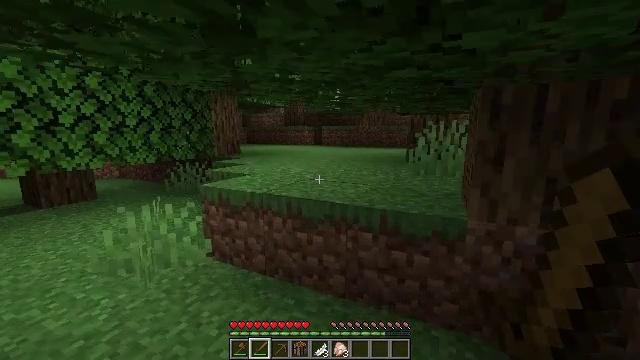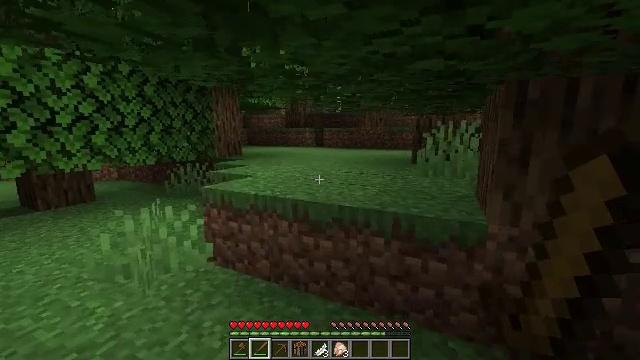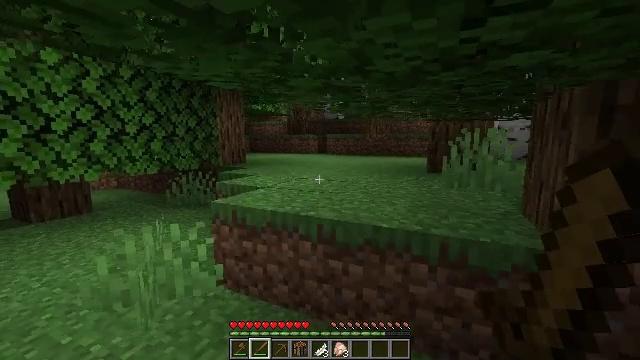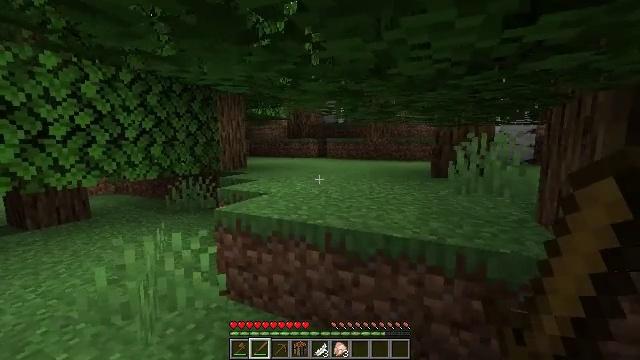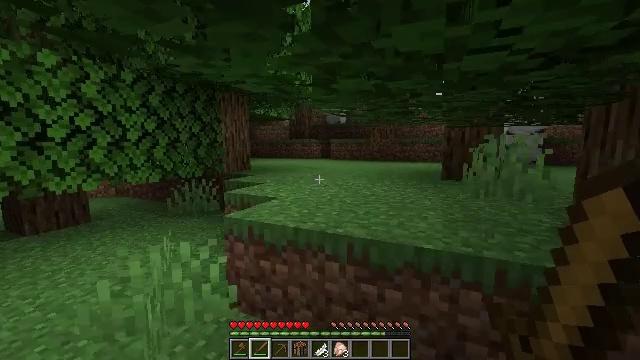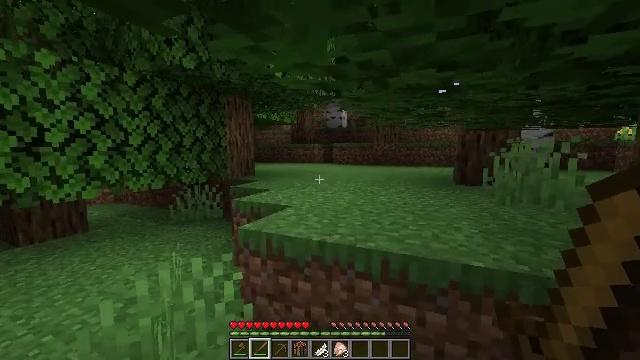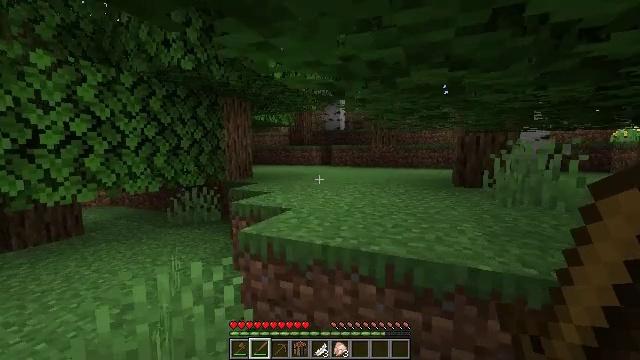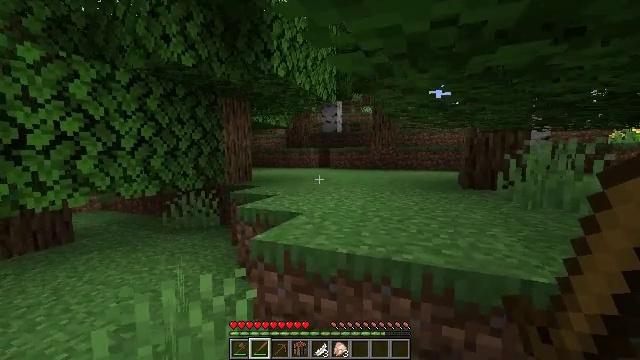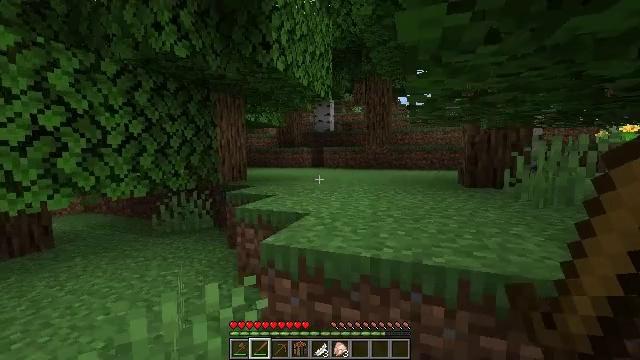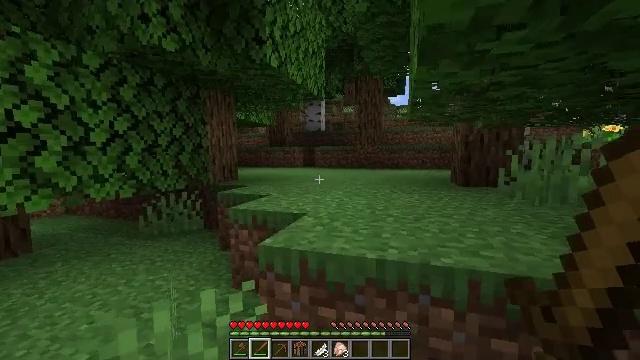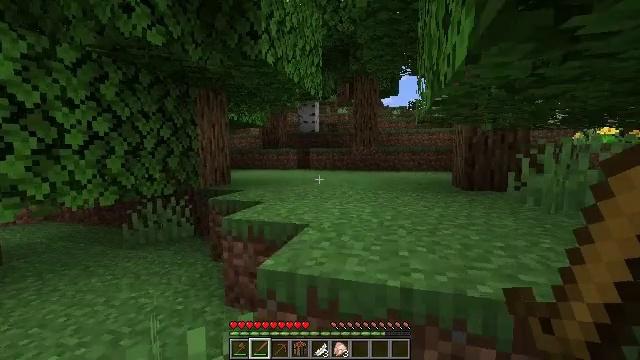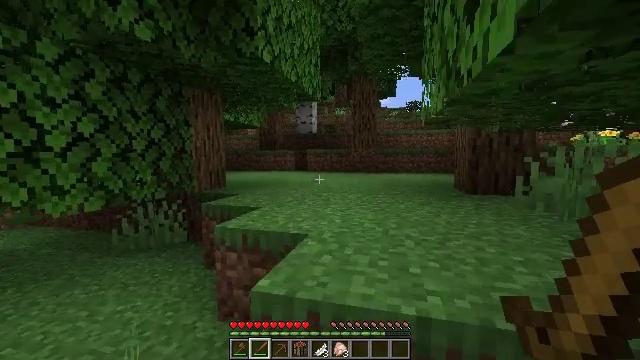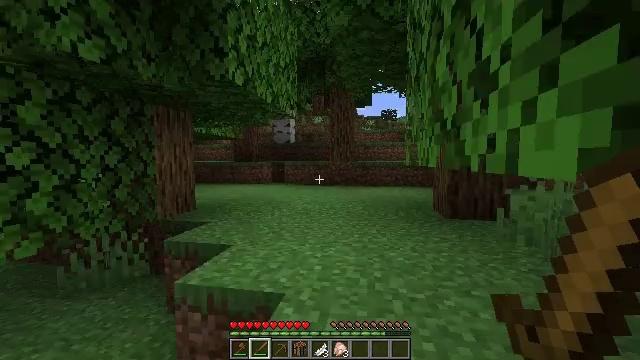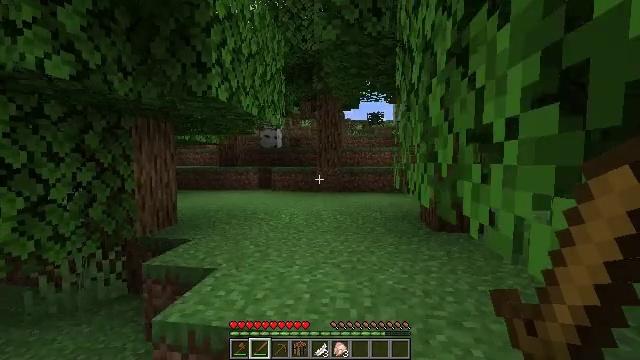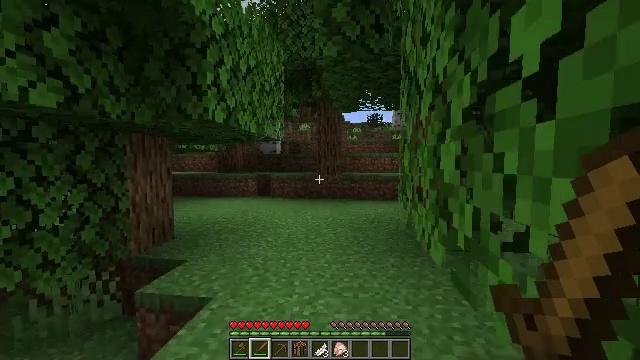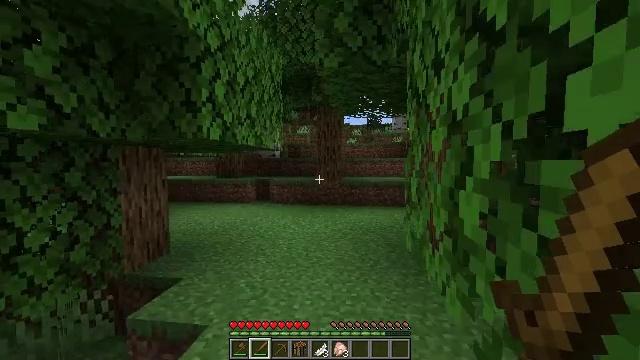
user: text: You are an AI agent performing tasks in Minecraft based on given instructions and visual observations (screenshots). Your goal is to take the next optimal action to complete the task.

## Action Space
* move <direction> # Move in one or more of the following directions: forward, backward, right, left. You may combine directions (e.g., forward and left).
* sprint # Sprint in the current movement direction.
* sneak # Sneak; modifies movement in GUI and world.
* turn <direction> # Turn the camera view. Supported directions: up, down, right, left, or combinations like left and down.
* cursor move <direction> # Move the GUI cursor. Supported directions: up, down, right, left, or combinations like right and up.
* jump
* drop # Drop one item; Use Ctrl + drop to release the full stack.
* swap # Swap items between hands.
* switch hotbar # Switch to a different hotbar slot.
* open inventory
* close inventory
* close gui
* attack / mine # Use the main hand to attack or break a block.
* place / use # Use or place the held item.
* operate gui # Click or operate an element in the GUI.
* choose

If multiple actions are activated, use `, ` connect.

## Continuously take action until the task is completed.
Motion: motion action
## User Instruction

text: Hunt animals.
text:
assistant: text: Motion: move forward and move left
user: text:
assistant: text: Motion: move forward and move left, turn up
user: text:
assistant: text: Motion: move forward and move left
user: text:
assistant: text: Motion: move forward and move left
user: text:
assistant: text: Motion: move forward and move left
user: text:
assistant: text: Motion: move forward and move left
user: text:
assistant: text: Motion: move forward and move left, turn right
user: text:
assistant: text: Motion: move forward and move left, turn right
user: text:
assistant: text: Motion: move forward, turn right
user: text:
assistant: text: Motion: move forward, turn right
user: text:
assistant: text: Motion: move forward
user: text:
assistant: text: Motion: move forward, turn right, jump
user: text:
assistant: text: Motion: move forward, turn right, jump
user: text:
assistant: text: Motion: move forward, jump
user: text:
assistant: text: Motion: move forward, jump
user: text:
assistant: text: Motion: move forward, jump
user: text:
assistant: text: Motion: move forward, turn right
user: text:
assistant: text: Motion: move forward, turn right
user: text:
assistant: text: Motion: move forward
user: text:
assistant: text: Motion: move forward
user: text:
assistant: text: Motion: move forward
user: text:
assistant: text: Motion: move forward
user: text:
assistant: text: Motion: move forward
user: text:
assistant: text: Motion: move forward
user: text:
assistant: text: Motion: move forward
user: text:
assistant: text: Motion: move forward, turn right
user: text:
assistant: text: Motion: move forward, turn right
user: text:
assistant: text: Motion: move forward, turn right
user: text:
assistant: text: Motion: move forward
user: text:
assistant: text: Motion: move forward, turn right and down